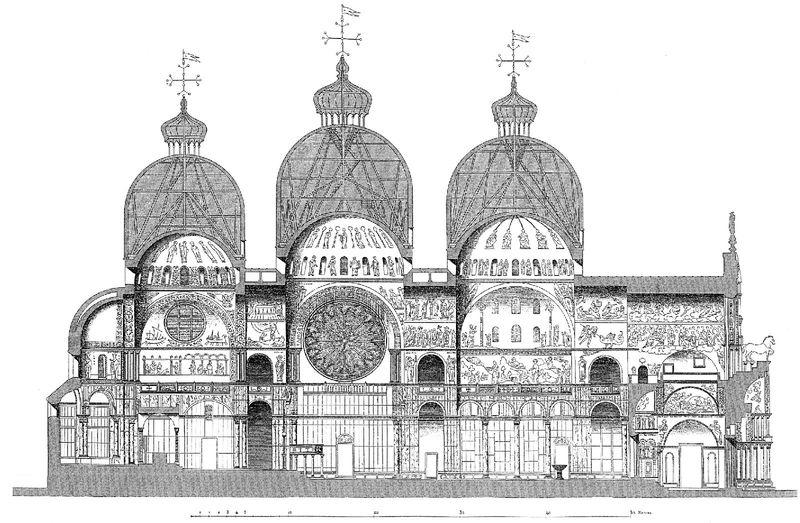
Titel: San Marco in Venedig
Standort: Venedig, S. Marco (EU - I - Venetien)
Schlagwörter: fenster, skizze, säulen, zeichnung, dach, sockel, bild, kirche, pferd, fahnen, kuppel, bögen, kreuz, kuppeln, schnitt, räume, entwurf, kathedrale, portal, rosette, griechisch, rundbögen, fresken, kapelle, etagen, heilige, stockwerke, querschnitt, russisch, aufriss, taufbecken, orthodox, ortodox, setenansicht